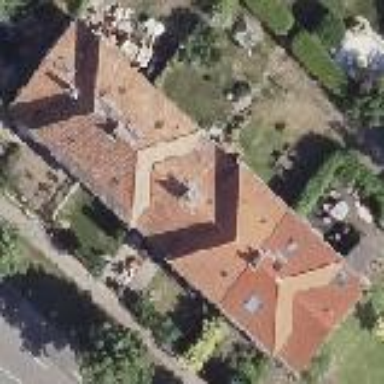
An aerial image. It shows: House with hipped roof.